Question: For the following screenshot, I want to change the 'NaN' values under the 'total_claim_count_ge65' to a '5' if the values of the 'ge65_suppress_flag' have the '#' symbol.

I want to use a for loop to go through the 'ge65_suppress_flag' column and every time it encounters a '#' symbol, it will change the 'NaN' value in the very next column ('total_claim_count_ge65') to a '5'.
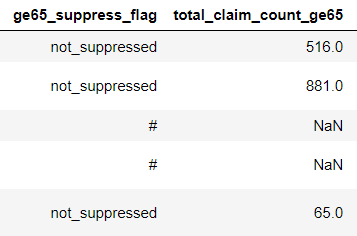
Answer: Try something like:
'''
df[df['ge65_suppress_flag'] == '#']['total_claim_count_ge65'].fillna(5, inplace=True)
'''